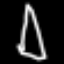
Label: pencil